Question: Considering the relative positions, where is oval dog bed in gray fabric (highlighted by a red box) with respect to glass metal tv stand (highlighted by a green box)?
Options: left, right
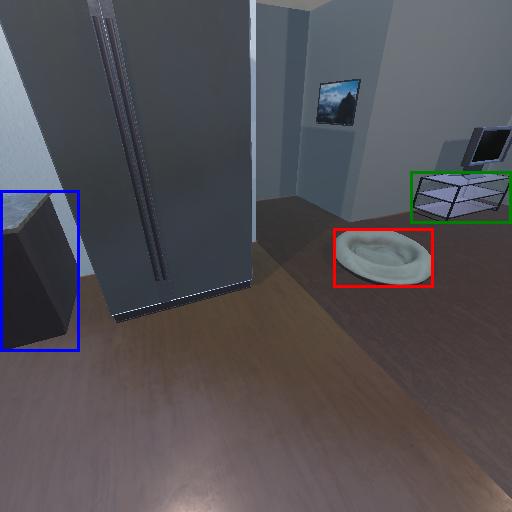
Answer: left